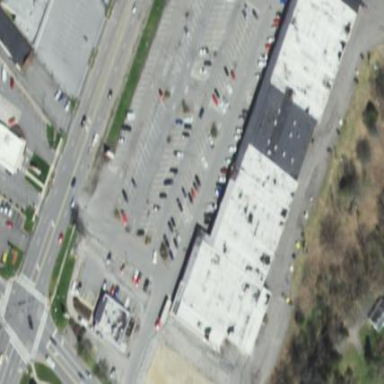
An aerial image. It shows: Retail building.